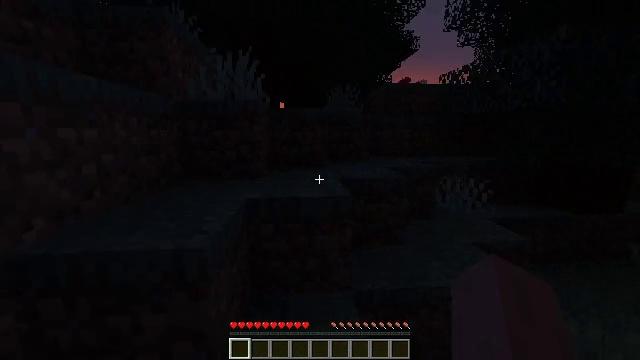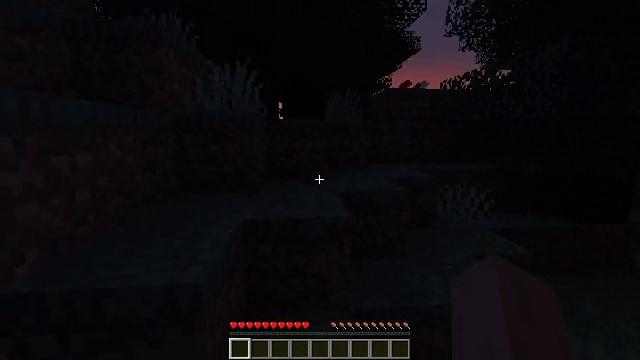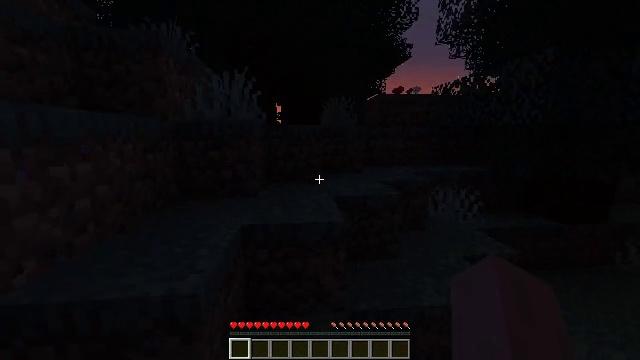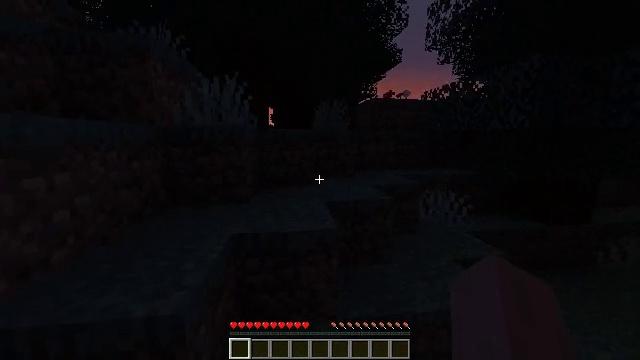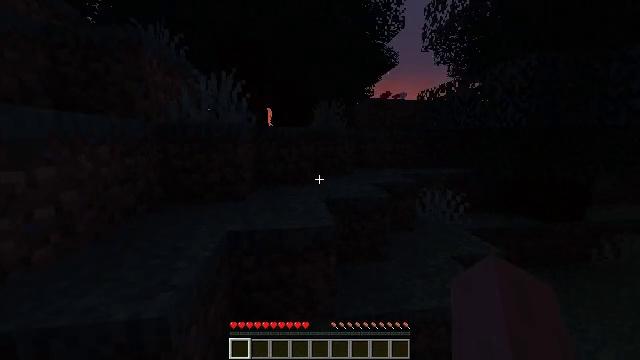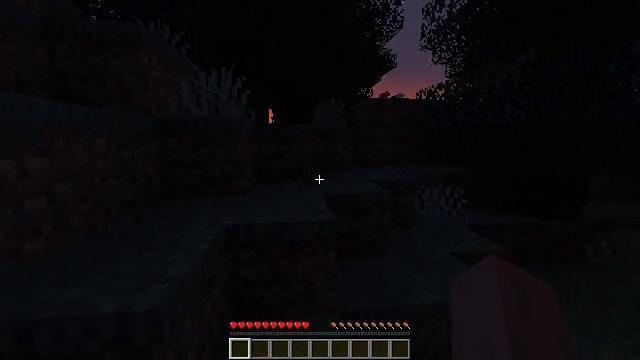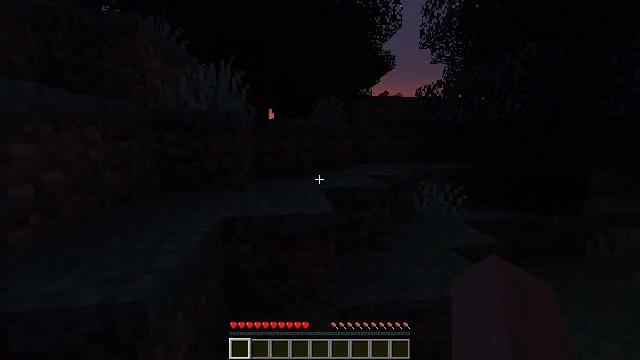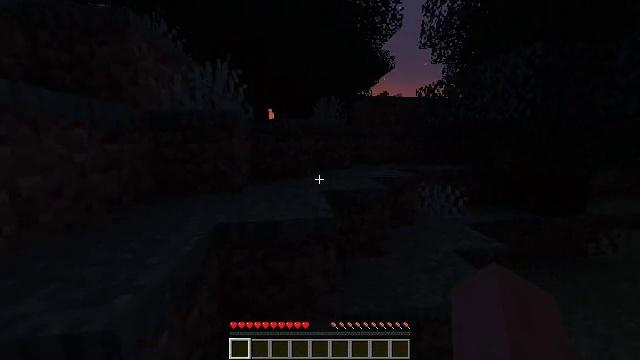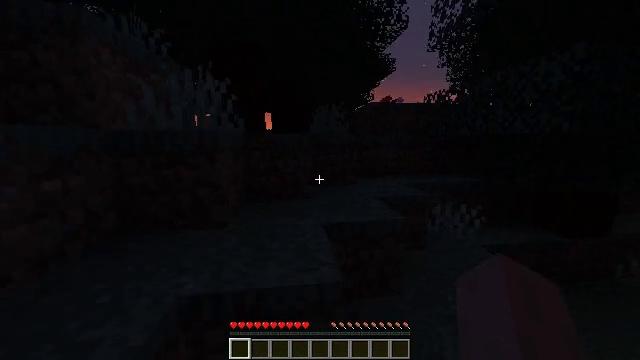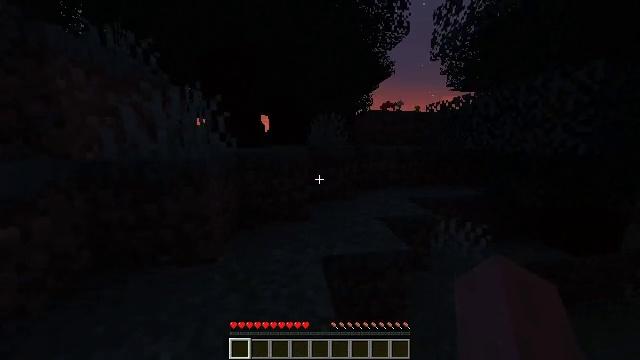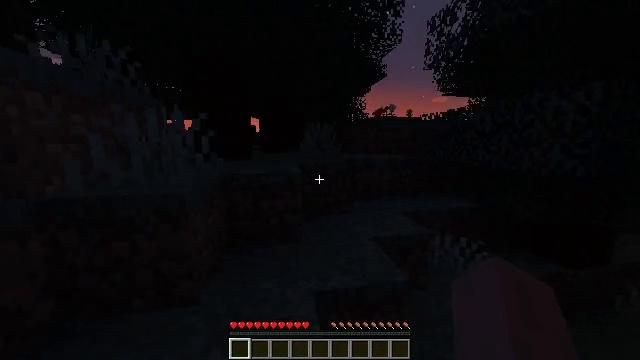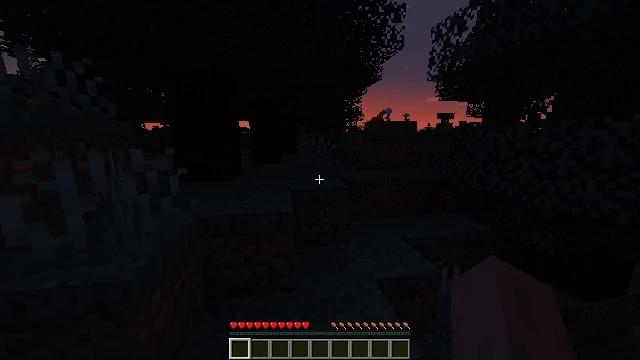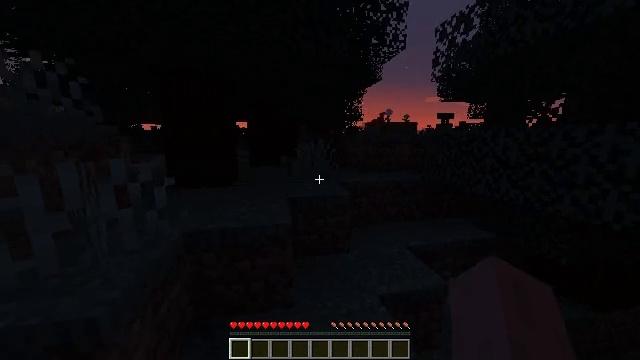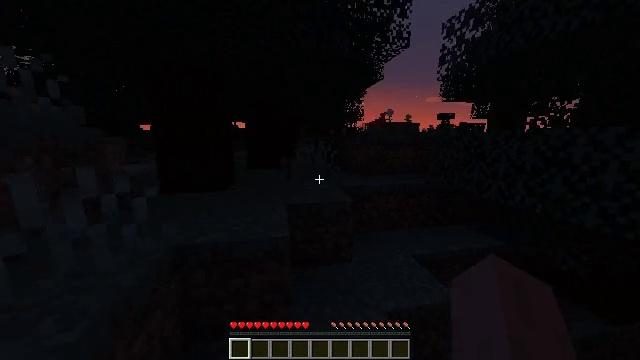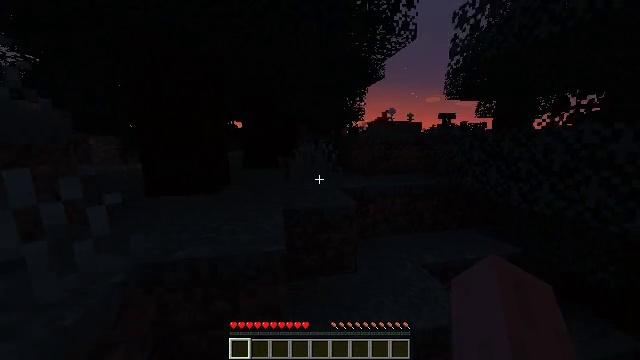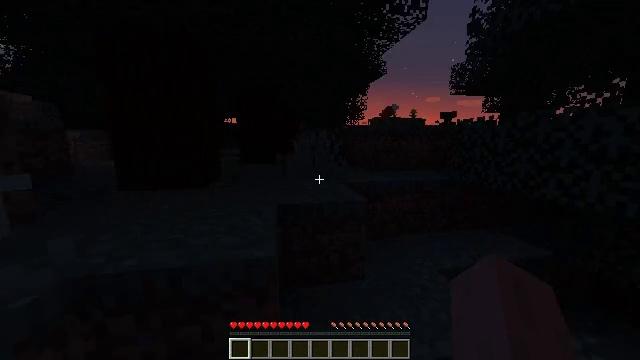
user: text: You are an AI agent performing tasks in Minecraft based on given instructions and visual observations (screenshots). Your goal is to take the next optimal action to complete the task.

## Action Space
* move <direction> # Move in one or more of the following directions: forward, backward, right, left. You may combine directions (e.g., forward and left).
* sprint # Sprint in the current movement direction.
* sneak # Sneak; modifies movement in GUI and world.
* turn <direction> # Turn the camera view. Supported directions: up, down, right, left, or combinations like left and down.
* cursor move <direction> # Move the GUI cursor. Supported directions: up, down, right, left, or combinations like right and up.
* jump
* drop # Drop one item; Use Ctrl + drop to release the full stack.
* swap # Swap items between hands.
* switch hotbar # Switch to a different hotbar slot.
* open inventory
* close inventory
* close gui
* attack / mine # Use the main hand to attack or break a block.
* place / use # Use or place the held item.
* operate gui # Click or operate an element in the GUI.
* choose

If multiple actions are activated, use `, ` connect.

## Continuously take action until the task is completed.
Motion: motion action
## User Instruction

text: Remove an emerald from the inventory.
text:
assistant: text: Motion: move forward, sprint, jump
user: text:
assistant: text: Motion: move forward, sprint, jump
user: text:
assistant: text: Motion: move forward, sprint, turn right, jump
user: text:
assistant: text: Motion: move forward, sprint, jump
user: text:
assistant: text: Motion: move forward, sprint, jump
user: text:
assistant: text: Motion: move forward, sprint, jump
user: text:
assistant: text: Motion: move forward, sprint, jump
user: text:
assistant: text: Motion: move forward, sprint, jump
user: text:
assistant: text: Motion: move forward, sprint, jump
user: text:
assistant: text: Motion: move forward, sprint, turn right, jump
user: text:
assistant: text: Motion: move forward, sprint, turn right, jump
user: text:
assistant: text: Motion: move forward, sprint, jump
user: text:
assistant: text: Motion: move forward, sprint, jump
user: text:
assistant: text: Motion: move forward, sprint, jump
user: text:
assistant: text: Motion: move forward, sprint, jump
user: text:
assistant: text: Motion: move forward, sprint, jump
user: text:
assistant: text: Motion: move forward, sprint, jump
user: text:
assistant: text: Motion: move forward, sprint, turn right, jump
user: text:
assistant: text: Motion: move forward, sprint, turn right, jump
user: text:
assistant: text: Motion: move forward, sprint, jump
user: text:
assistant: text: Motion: move forward, sprint, jump
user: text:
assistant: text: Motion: move forward, sprint, jump
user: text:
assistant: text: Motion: move forward, sprint, jump
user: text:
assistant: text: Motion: move forward, sprint, jump
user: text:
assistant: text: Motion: move forward, sprint, turn right, jump
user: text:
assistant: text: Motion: move forward, sprint, turn right, jump
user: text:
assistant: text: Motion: move forward, sprint, turn right, jump
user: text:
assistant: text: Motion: move forward, sprint, turn right, jump
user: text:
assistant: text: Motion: move forward, sprint, turn right, jump
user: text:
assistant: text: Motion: move forward, sprint, jump